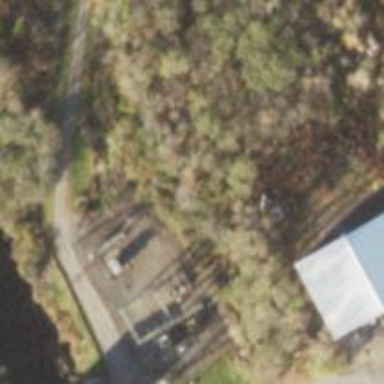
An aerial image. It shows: Power substation.